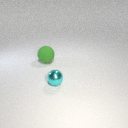
large green rubber sphere to the left of small cyan metal sphere